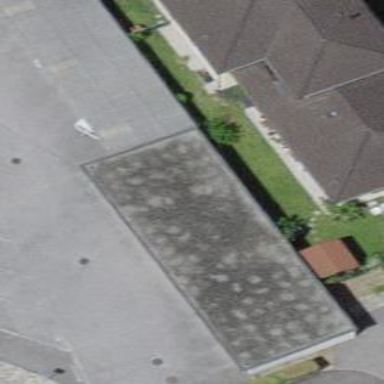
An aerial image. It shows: Garage.